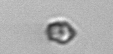
Label: Heterocapsa_rotundata